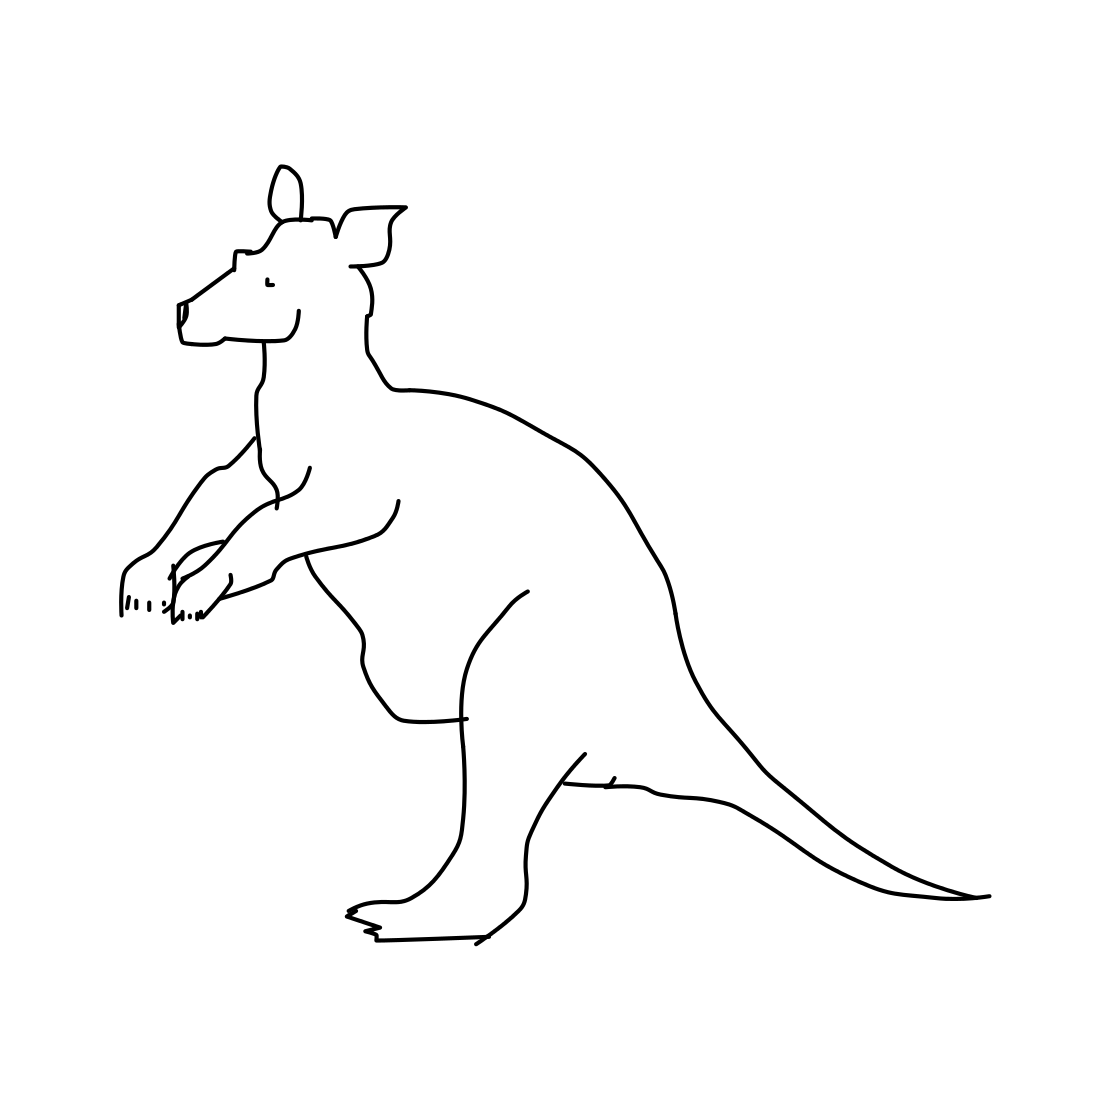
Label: kangaroo